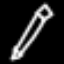
Label: pencil